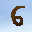
Label: 6